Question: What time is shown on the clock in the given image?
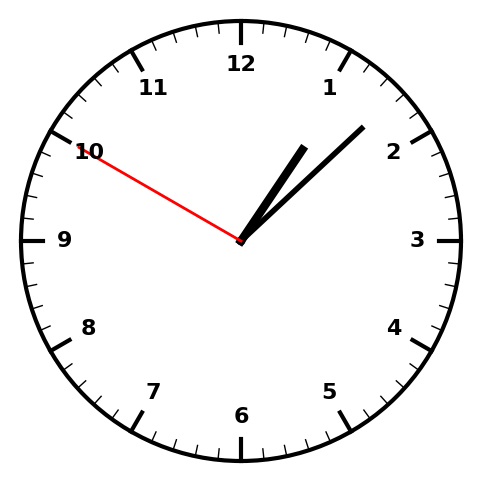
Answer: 01:07:50